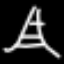
Label: The Eiffel Tower